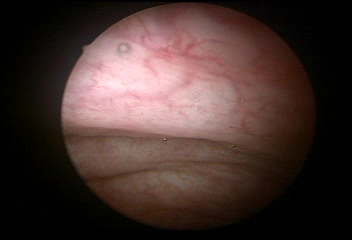
Modality: WLC
Class: Normal mucosa
Bladder cancer association: No